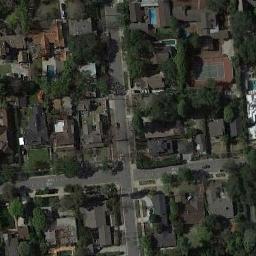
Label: tennis_court